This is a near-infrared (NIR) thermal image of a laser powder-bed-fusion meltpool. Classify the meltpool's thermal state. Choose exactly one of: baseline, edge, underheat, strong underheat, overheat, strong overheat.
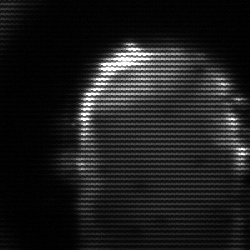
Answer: baseline